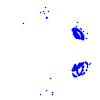
Particle: kaon